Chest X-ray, PA view. Patient: 61 years old, sex M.
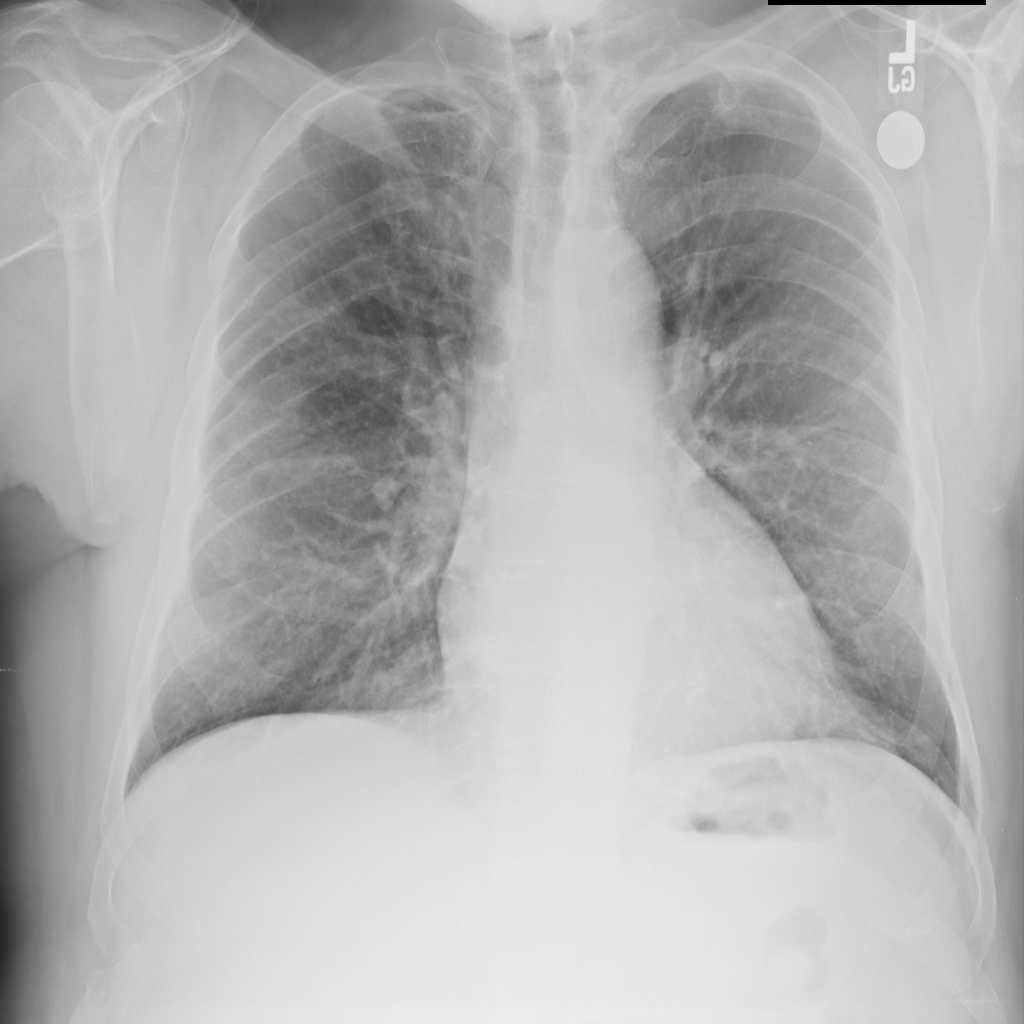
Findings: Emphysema